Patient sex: F
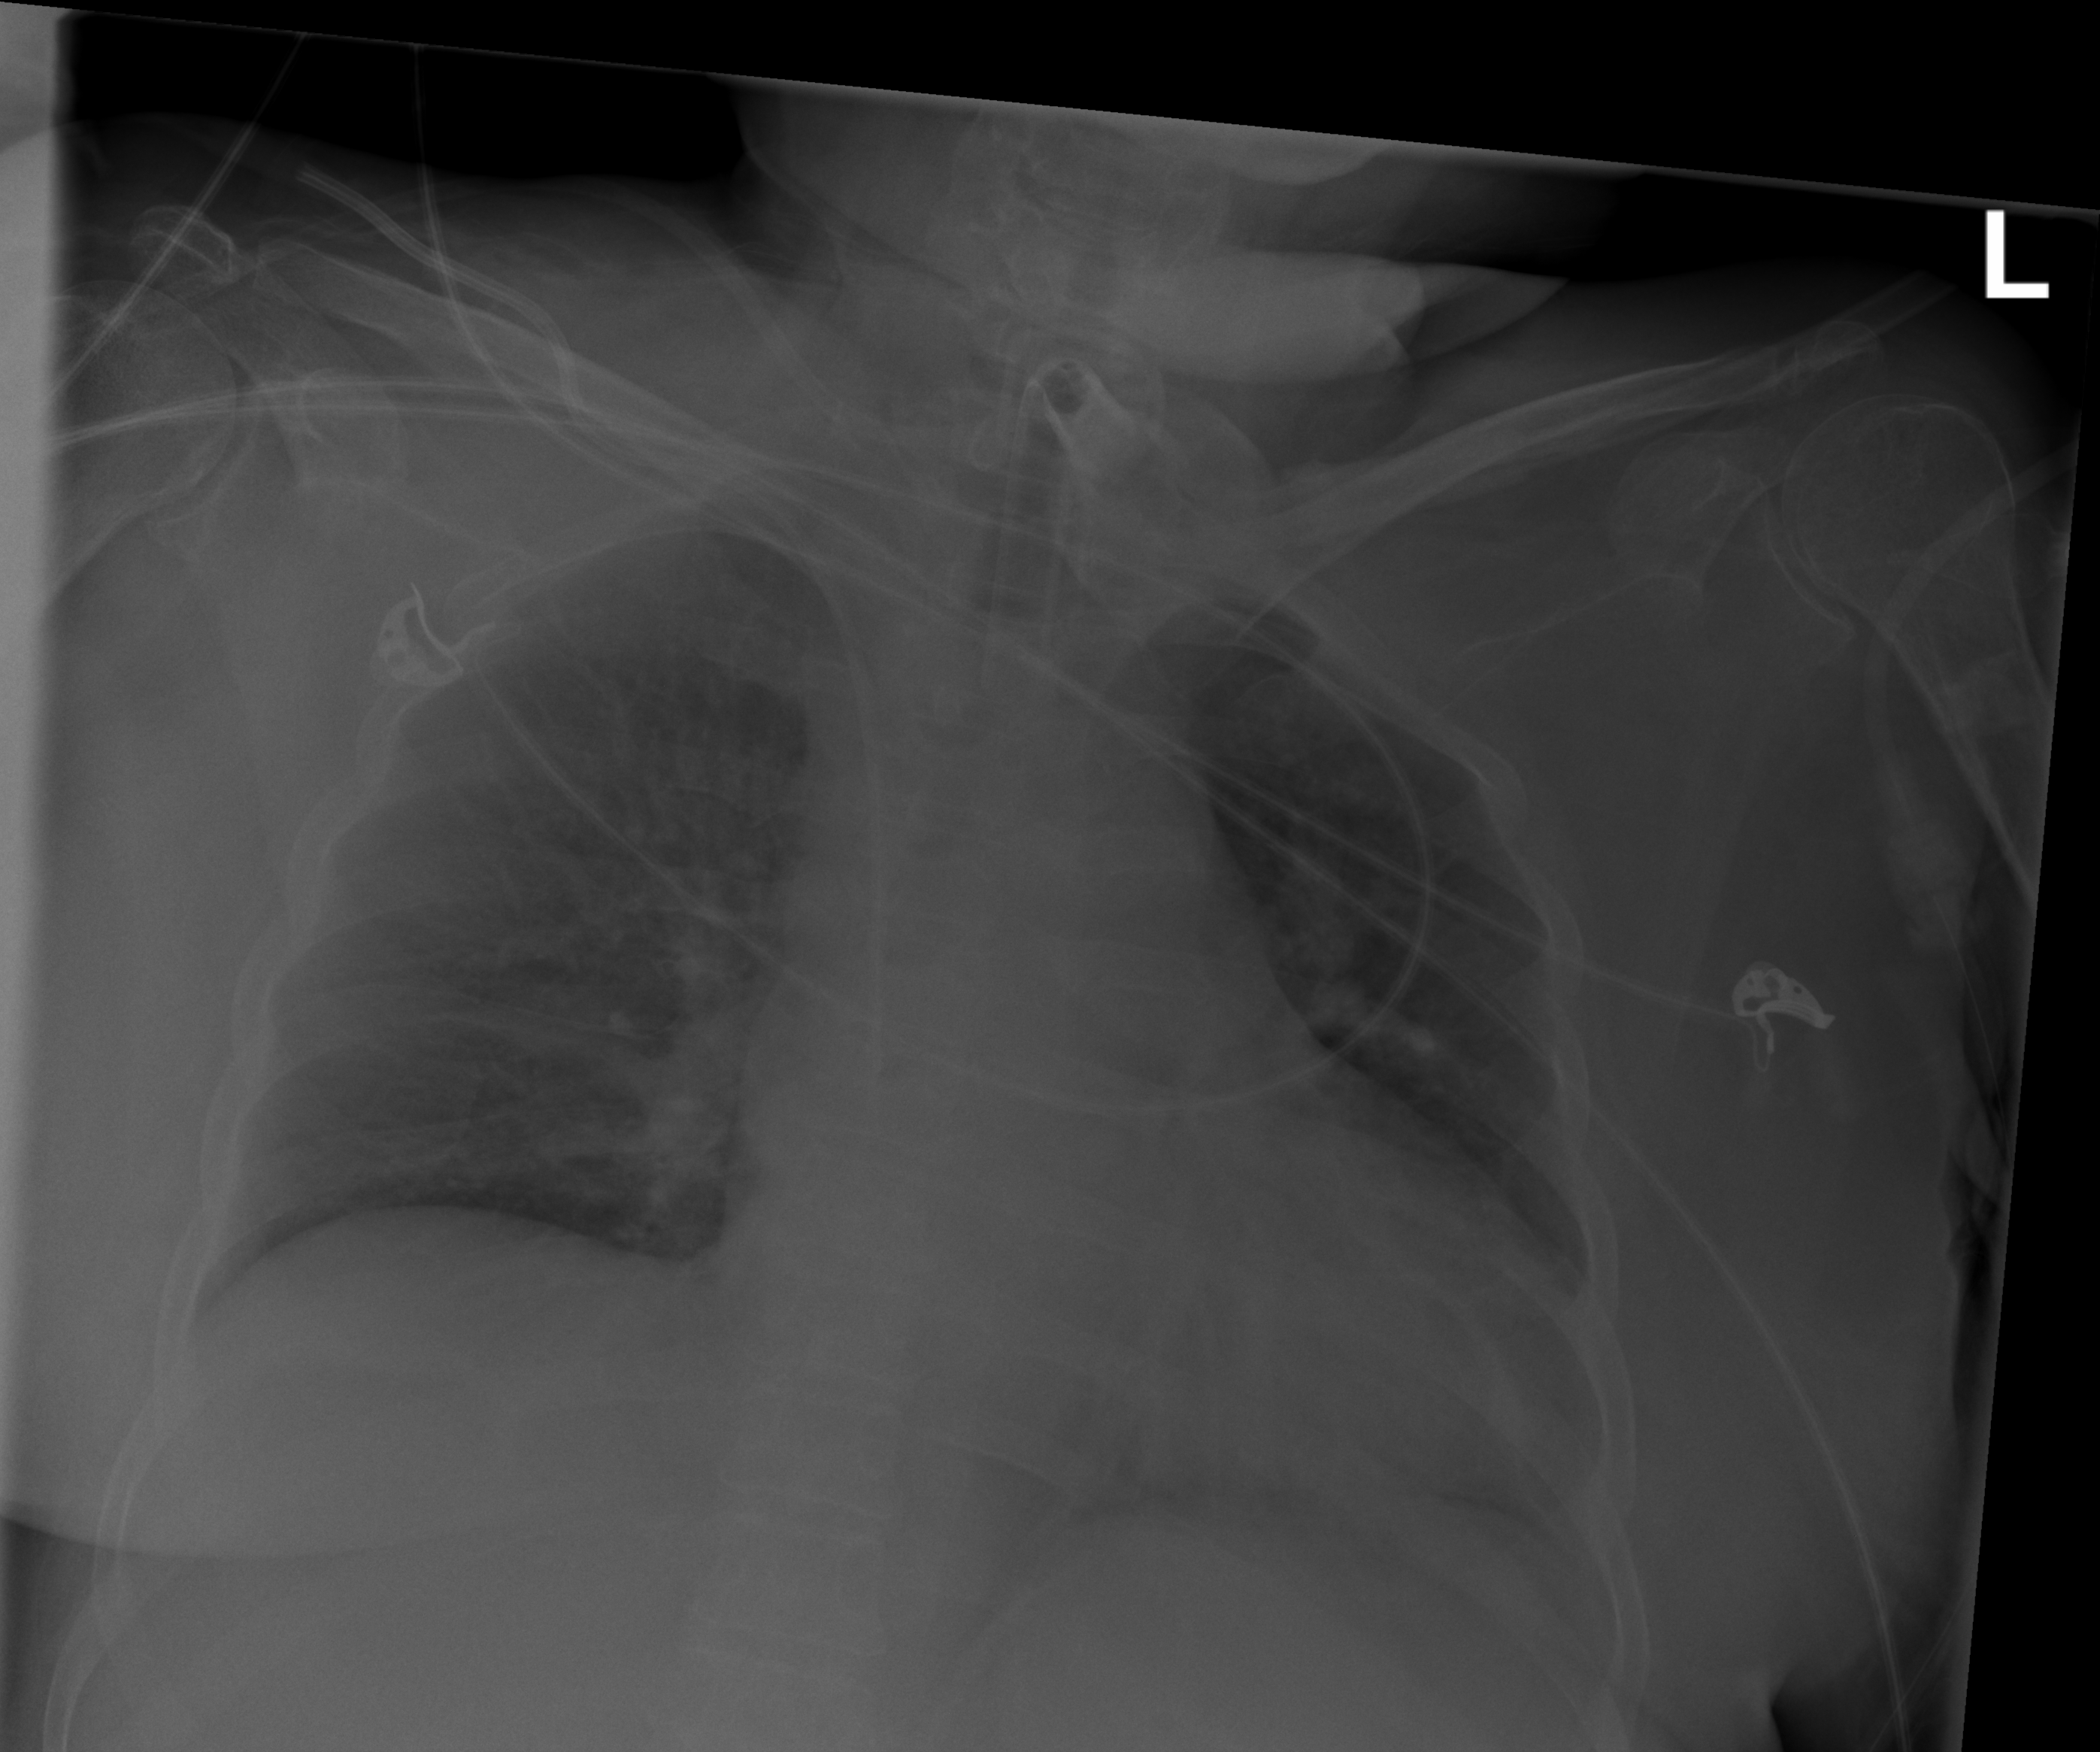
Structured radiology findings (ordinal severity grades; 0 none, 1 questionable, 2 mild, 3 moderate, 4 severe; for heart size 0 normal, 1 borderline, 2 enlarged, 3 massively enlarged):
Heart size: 2
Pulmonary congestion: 1
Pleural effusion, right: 0
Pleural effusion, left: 1
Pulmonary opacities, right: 0
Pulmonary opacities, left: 2
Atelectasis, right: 2
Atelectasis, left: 2